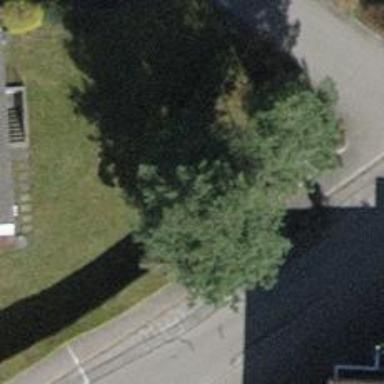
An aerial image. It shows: Needle-leaved tree in its natural environment.